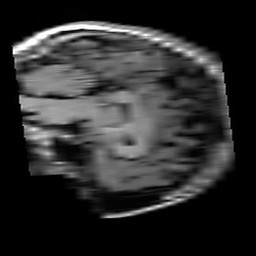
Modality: T1w
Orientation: sagittal
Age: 20
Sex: female
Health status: healthy
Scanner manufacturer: siemens
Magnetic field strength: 3 T
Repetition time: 4.1 s
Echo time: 0.0085 s